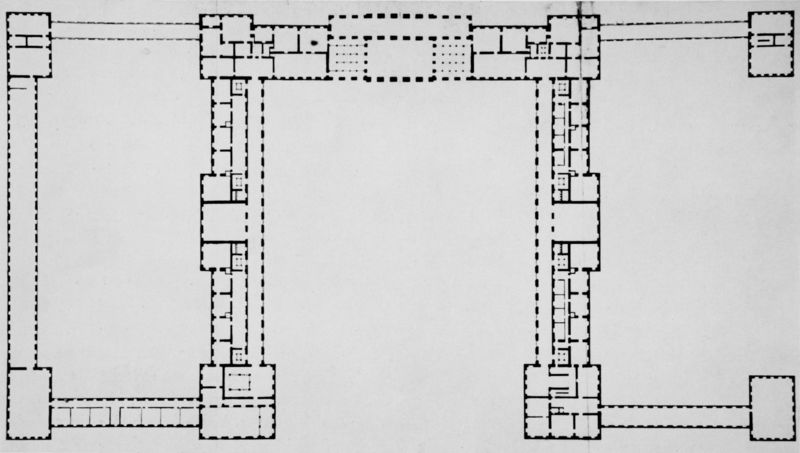
Titel: Schleißheim, Projekt C - Grundriss des Piano Nobile
Künstler: Enrico Zuccalli
Standort: München
Institution: Bayerisches Hauptstaatsarchiv, Plansammlung
Schlagwörter: flügel, weiß, fenster, frankreich, grau, paris, pfeiler, raum, schwarz, skizze, säulen, terasse, tür, zeichnung, zimmer, anlage, gebäude, haus, schloss, muster, wand, architektur, barock, kirche, turm, garten, papier, ansicht, fassade, italien, mauer, linien, hof, saal, symmetrie, striche, tor, galerie, rechtecke, punkte, wände, eingang, gang, tusche, arkade, innenhof, umgang, offen, bayern, kloster, rechteck, türme, münchen, palast, draufsicht, symmetrisch, gross, schwarzweiß, flur, räume, entwurf, darstellung, ecken, toilette, risalit, mauern, residenz, eckpfeiler, rechteckig, plan, pavillon, kabinett, louvre, viereck, symetrisch, bau, höfe, dreiteilig, quadratisch, grundriss, palais, aufriss, nischen, zeichnungen, bauzeichnung, profanbau, versailles, bauplan, architekt, eckrisalit, innenhöfe, appartement, appartements, dreiflügelanlage, enfilade, raumfolge, repräsentativ, erdgeschoss, eckrisalite, eingangsportal, kammern, zellen, maße, nebengebäude, ecktürme, grundplan, meter, palas, säle, schleißheim, gebäudekomplex, ehrenhof, corps de logis, cour d'onneur, eingangsbereich, hauptgebäude, formal, korridor, shop, flügelanlange, swhop, geoemtrisch, st. gallen, h, feiler, otto wagner, seitengebäude, gebäudezeichnung, grundzeichnung, grundmaße, grundmase, milimeter, zentimeter, limiem